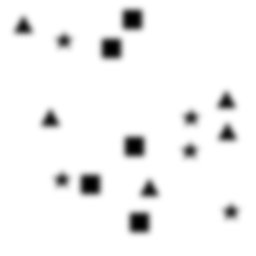
Squares: 5
Triangles: 5
Stars: 5
Total shapes: 15